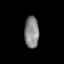
Tissue: lung
Cell type: Epithelial cells
Senescence score: 0.1924
Nuclear area (px): 449
Mean DAPI intensity: 134.261